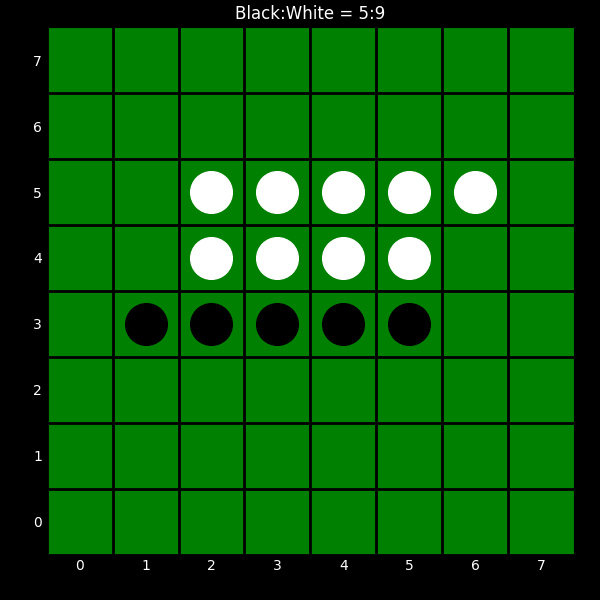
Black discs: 5
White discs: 9